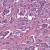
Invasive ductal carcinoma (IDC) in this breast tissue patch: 1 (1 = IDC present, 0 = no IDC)